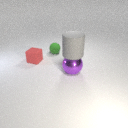
small red rubber cube to the left of small green rubber sphere